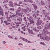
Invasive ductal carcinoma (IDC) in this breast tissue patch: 1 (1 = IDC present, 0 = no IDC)